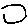
Label: bird